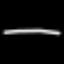
Label: line